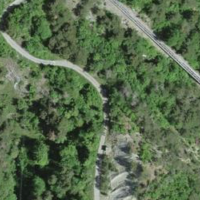
EUNIS habitat code: 41
Species observed at this site:
Clematis vitalba